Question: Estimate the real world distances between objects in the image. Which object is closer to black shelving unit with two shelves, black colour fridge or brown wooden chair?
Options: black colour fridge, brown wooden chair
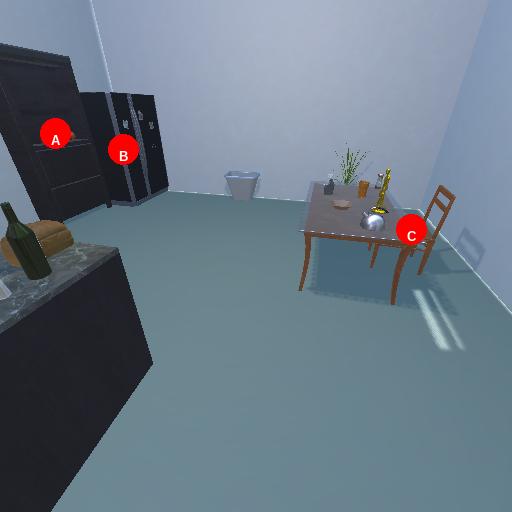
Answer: black colour fridge